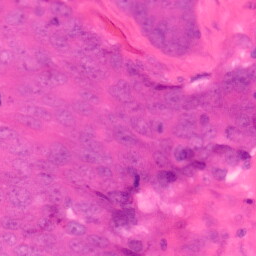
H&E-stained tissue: Colon